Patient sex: F
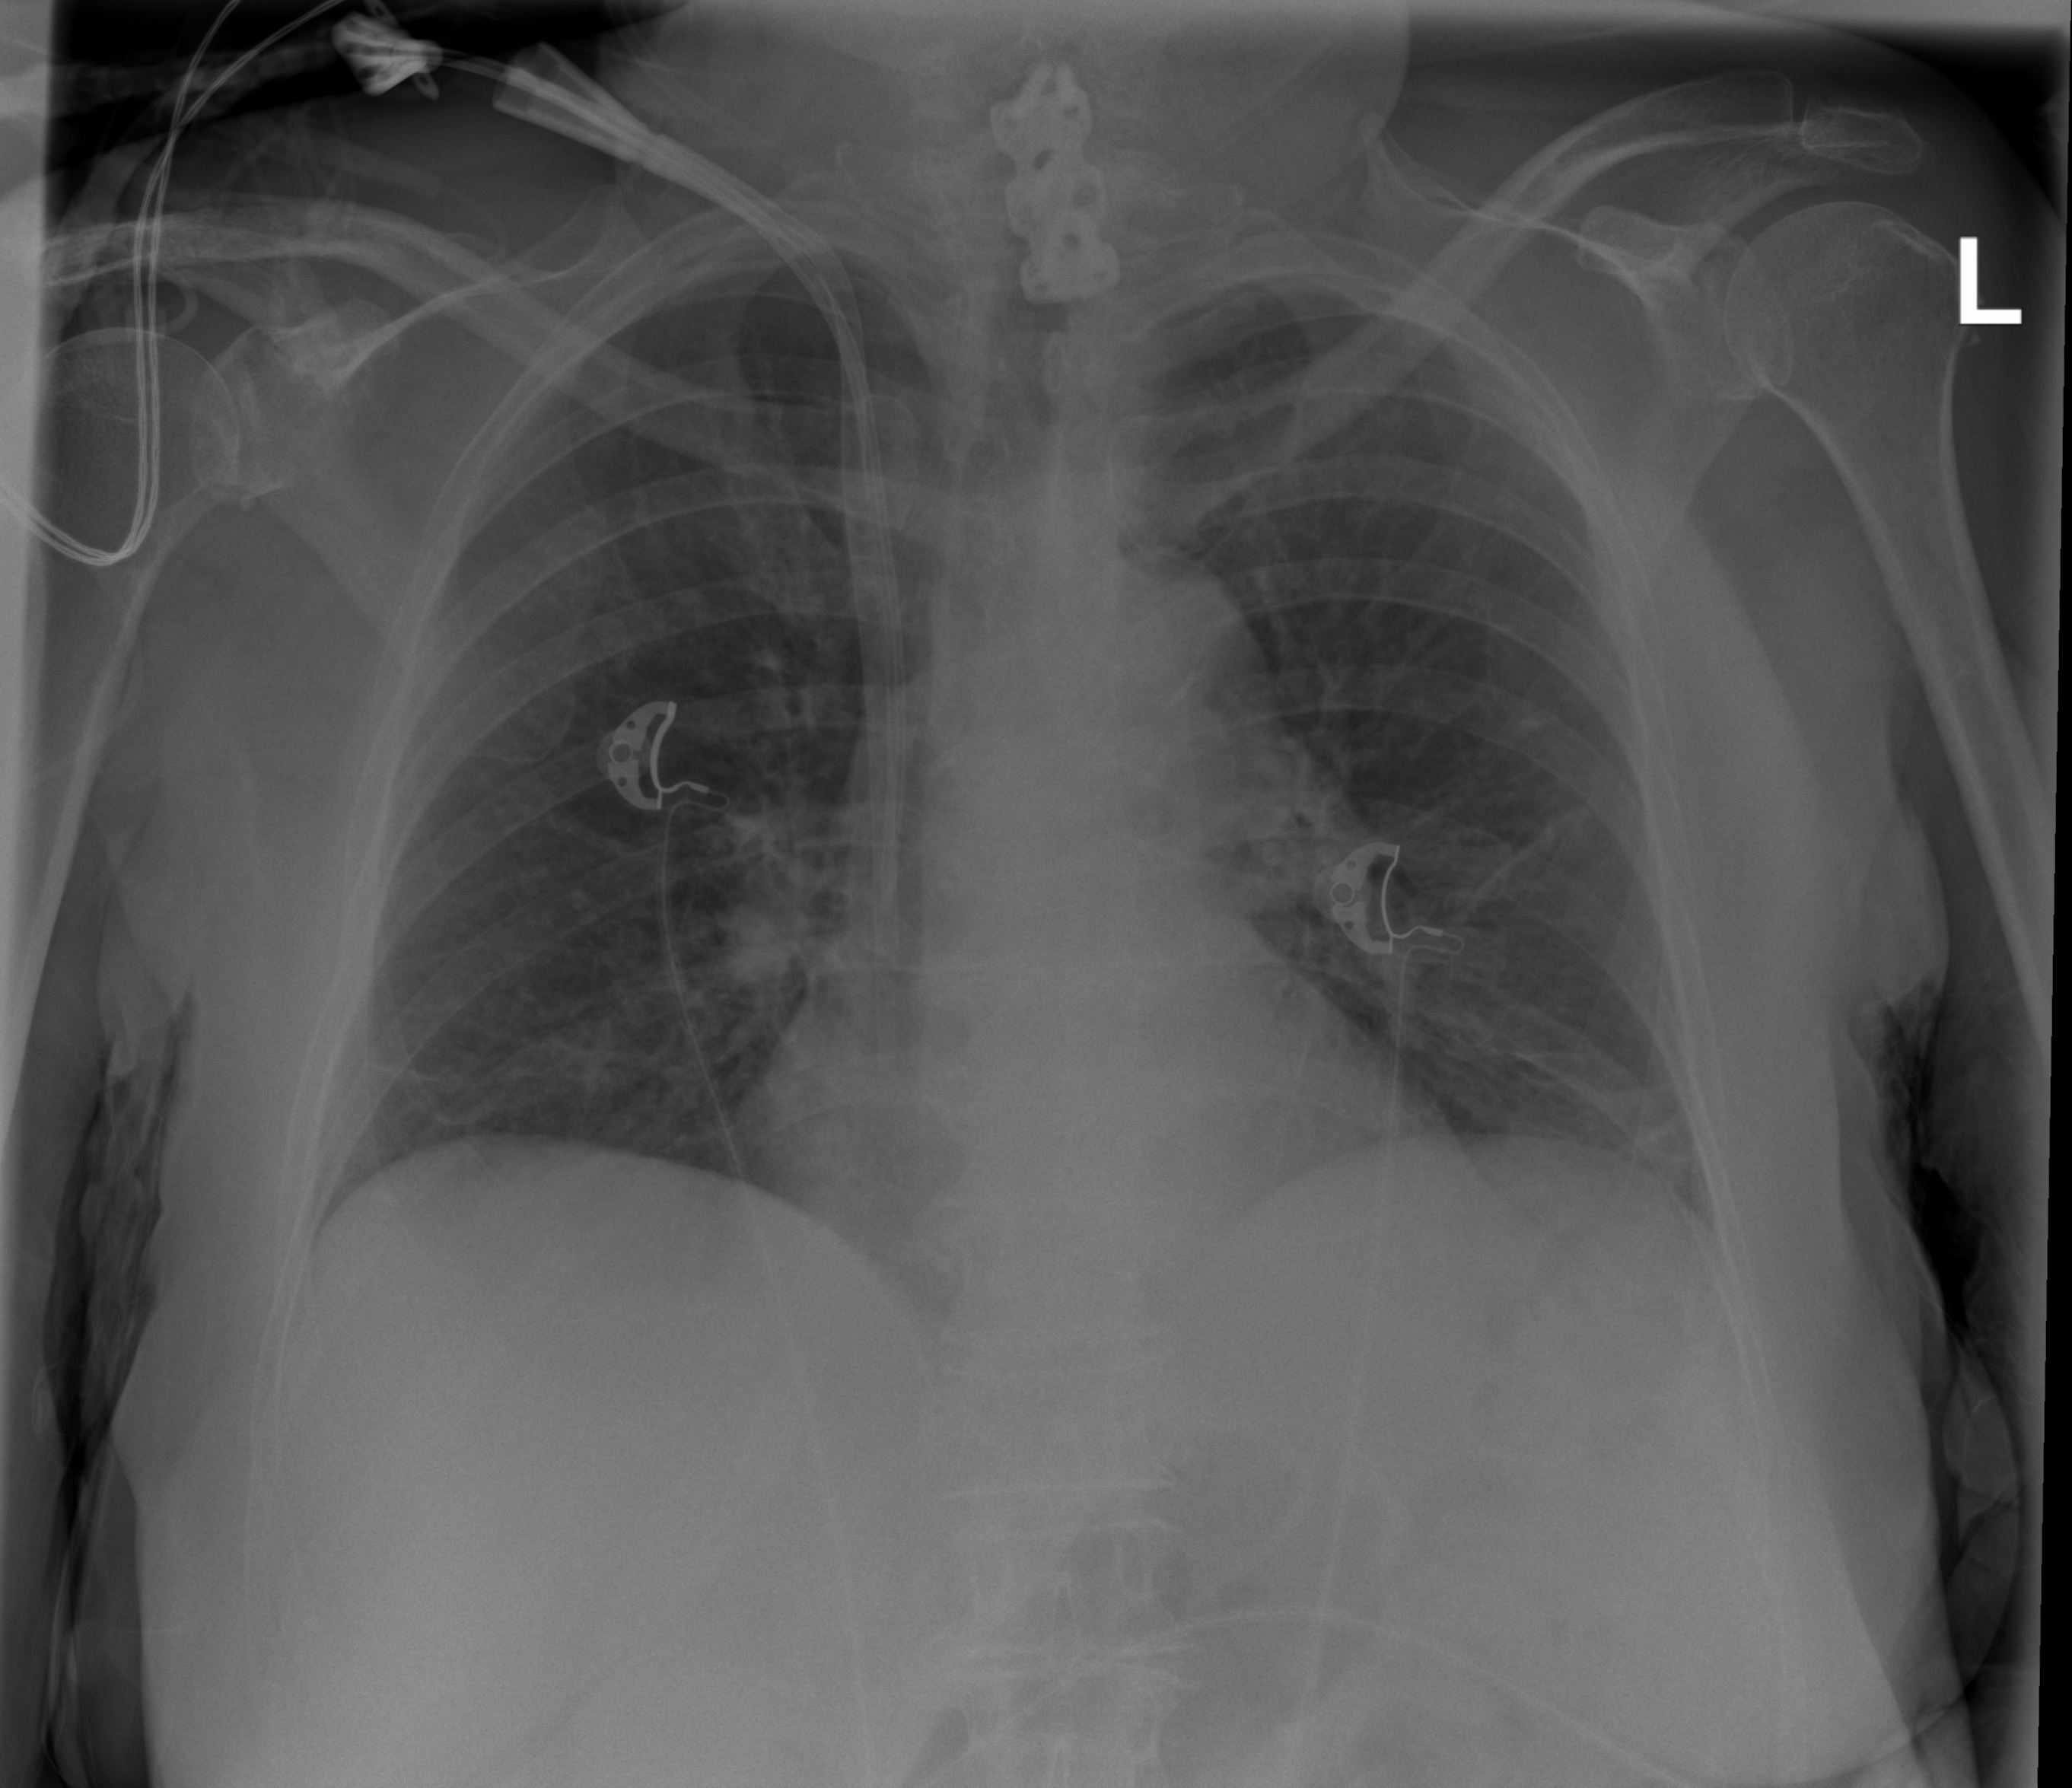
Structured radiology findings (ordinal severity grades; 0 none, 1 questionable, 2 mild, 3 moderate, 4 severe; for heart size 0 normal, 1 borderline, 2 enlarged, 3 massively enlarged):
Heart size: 1
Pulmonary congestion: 2
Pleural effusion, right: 0
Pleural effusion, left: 0
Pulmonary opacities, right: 2
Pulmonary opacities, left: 2
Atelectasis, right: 2
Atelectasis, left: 2